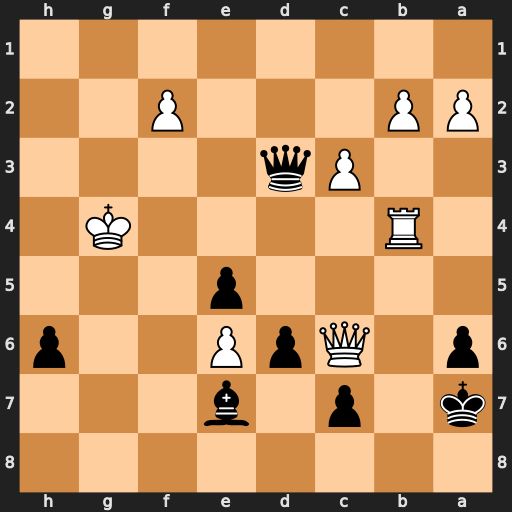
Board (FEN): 8/k1p1b3/p1QpP2p/4p3/1R4K1/2Pq4/PP3P2/8
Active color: b
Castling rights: -
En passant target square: -
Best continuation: h5+ Kxh5 Qf5+ Kh6 Bf8#